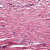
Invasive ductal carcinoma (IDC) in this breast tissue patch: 0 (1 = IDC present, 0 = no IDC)